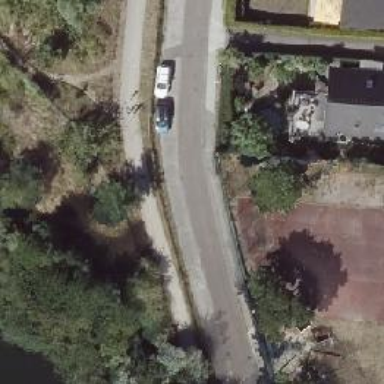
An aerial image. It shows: Residential road with concrete surface. The sidewalk is on the left.